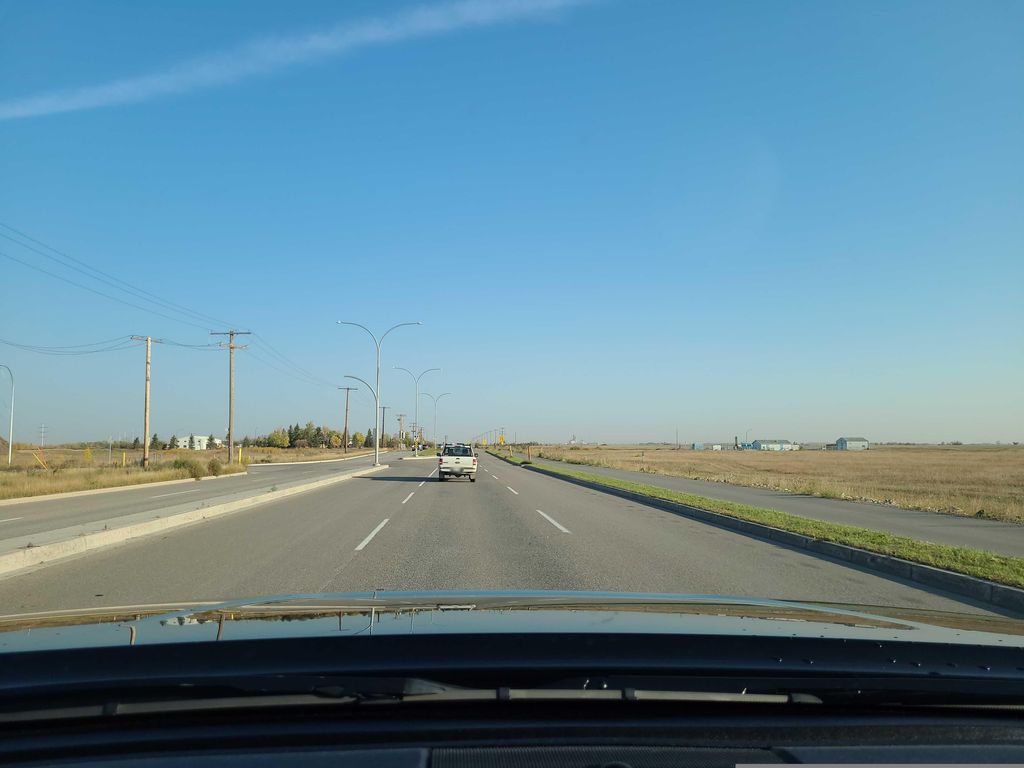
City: saskatoon